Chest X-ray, PA view. Patient: 57 years old, sex F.
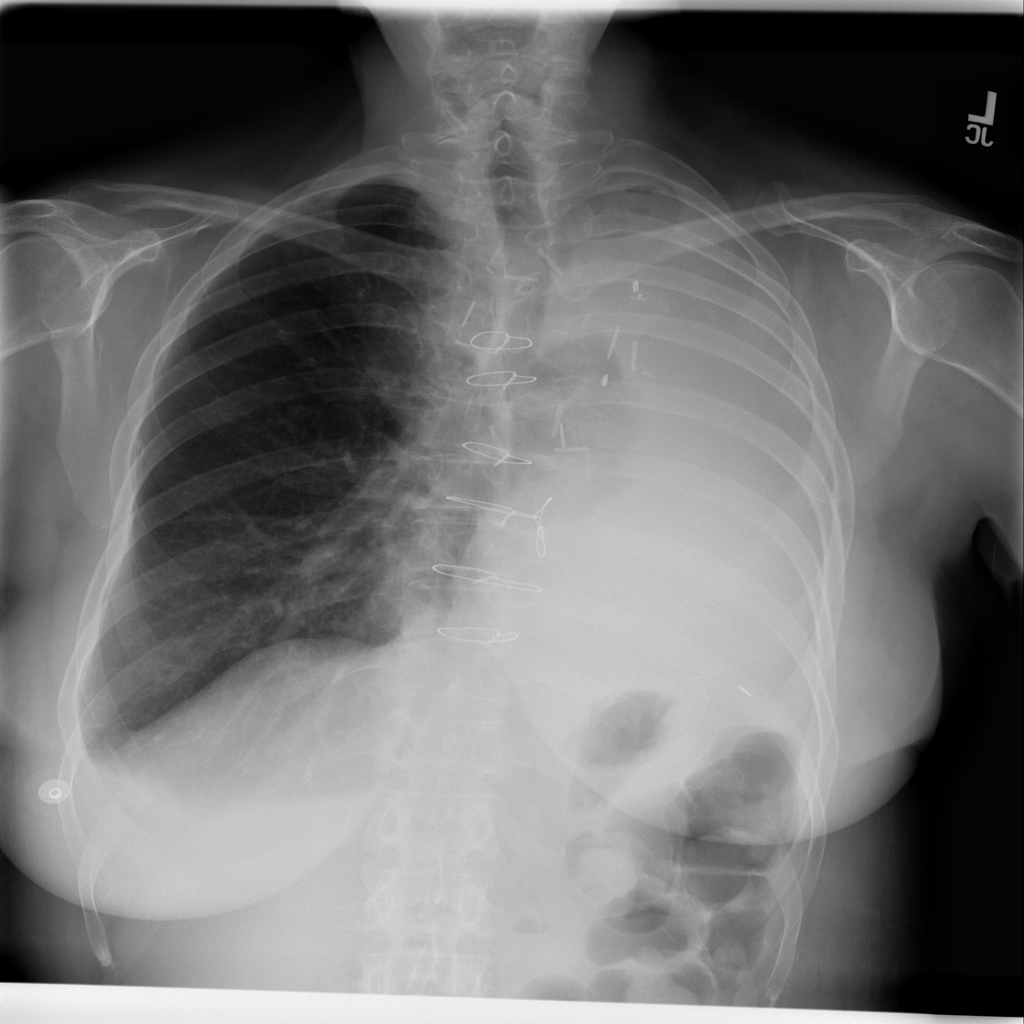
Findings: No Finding